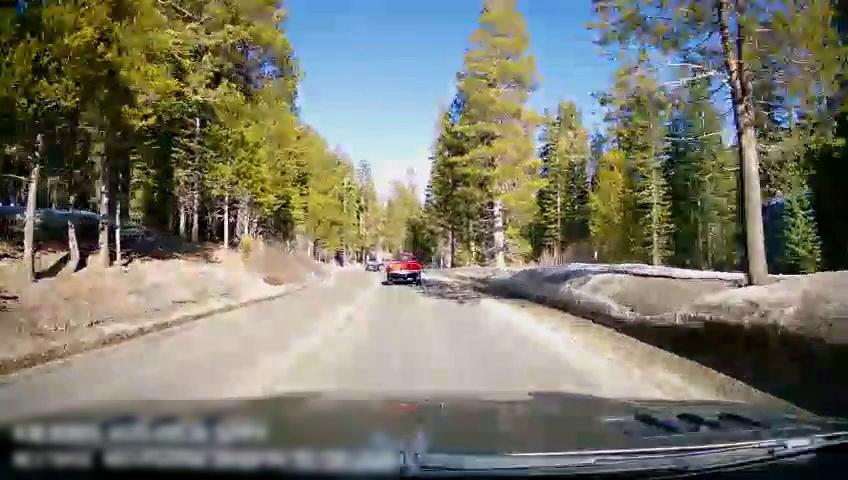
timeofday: Day
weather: Sunny
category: Drivable Space
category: Vehicles | Truck